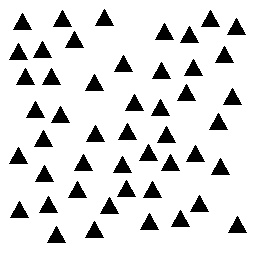
Squares: 0
Triangles: 48
Stars: 0
Total shapes: 48